Aerial crown-view tile of a tropical tree (Barro Colorado Island, Panama), acquired 20250317:
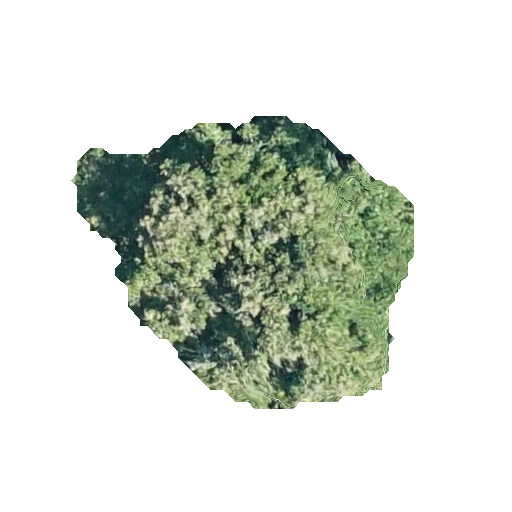
Species: Prioria copaifera
GBIF accepted scientific name: Prioria copaifera
Crown area: 103.558 m²